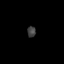
Tissue: prostate
Cell type: Fibroblasts
Senescence score: 0.3477
Nuclear area (px): 91
Mean DAPI intensity: 62.824